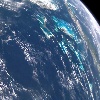
Label: water